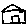
Label: house